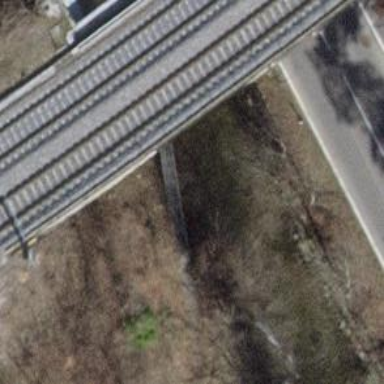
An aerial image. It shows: Set of concrete steps.